Interaction volume radius: 10 \u00c5
Interaction volume height: 45 \u00c5
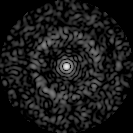
Disorder parameter: 0.841